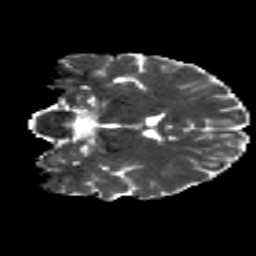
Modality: MD
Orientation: coronal
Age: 19
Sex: male
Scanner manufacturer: siemens
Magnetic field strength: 3 T
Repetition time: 8.8 s
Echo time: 0.085 s